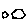
Label: hexagon